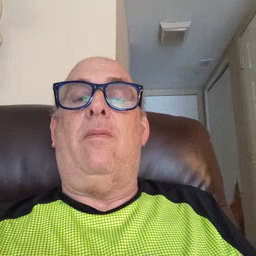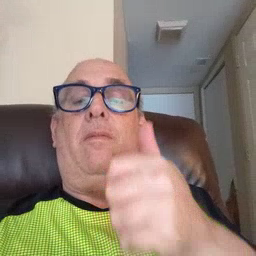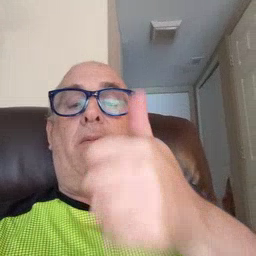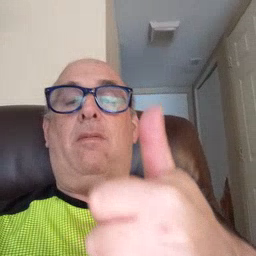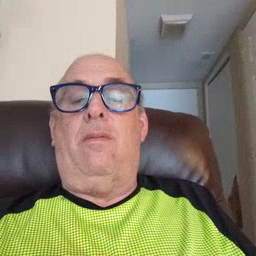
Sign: yourself